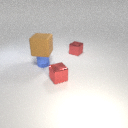
small red metal cube to the right of small blue rubber cylinder